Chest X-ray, AP view. Patient: 42 years old, sex F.
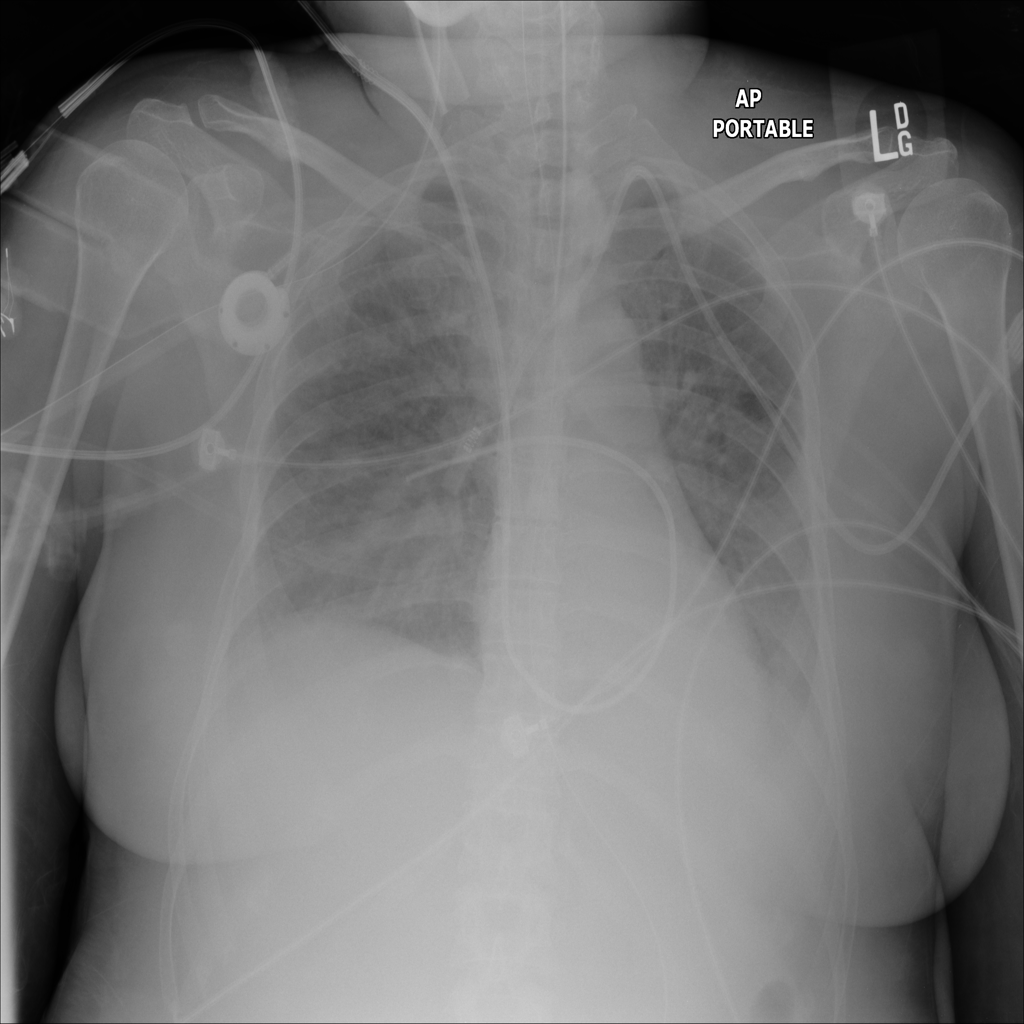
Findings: No Finding